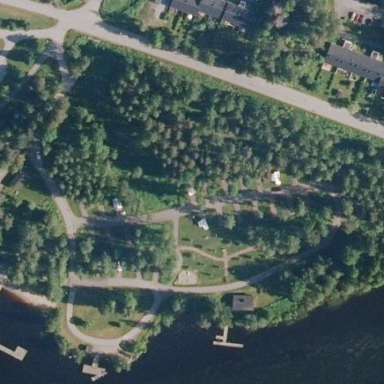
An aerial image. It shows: Campsite for tourism.